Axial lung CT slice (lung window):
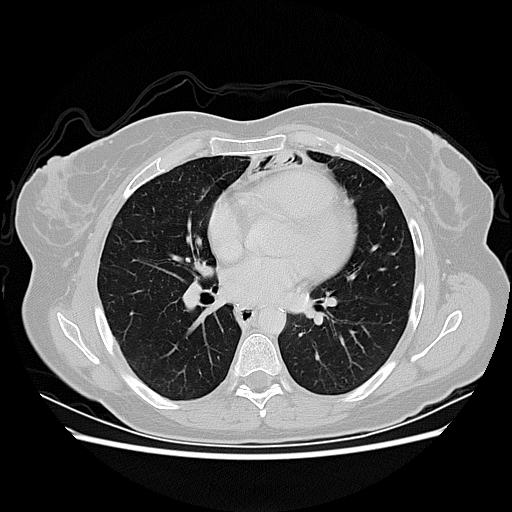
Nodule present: no